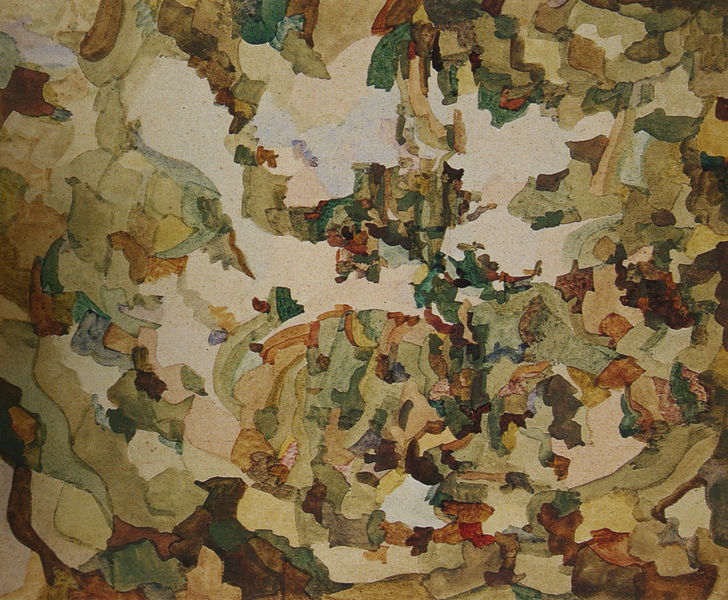
Titel: Kosmos
Künstler: Boris Ender
Standort: Rom
Institution: Sammlung Zoia Ender-Masetti
Schlagwörter: felsen, weiß, grün, braun, bunt, rot, beige, malerei, abstrakt, fels, modern, mosaik, tapisserie, organische formen